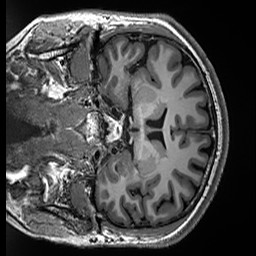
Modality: T1w
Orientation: coronal
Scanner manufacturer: siemens
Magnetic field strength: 3 T
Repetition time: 2.5 s
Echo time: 0.00299 s